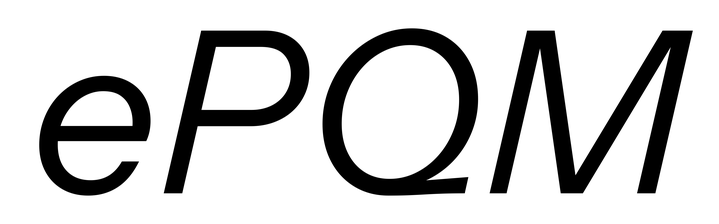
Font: InstrumentSans-Italic_Italic